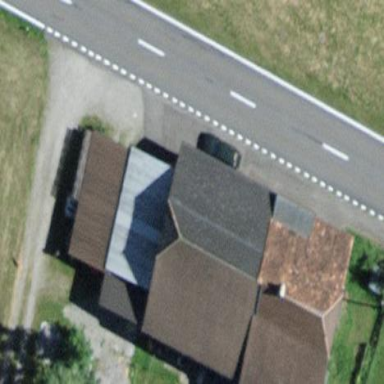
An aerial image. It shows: Farm building.